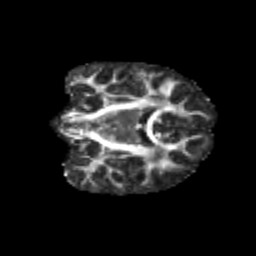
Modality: FA
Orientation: coronal
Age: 9
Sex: female
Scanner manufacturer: siemens
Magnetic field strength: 3 T
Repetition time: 3.8 s
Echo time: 0.07 s